Aerial crown-view tile of a tropical tree (Barro Colorado Island, Panama), acquired 20250217:
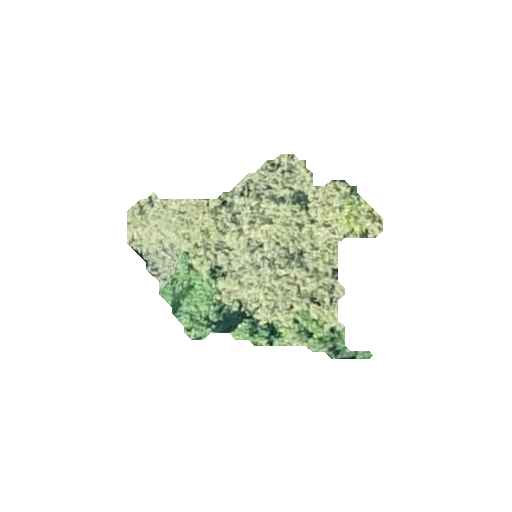
Species: Apeiba tibourbou
GBIF accepted scientific name: Apeiba tibourbou
Crown area: 46.939 m²